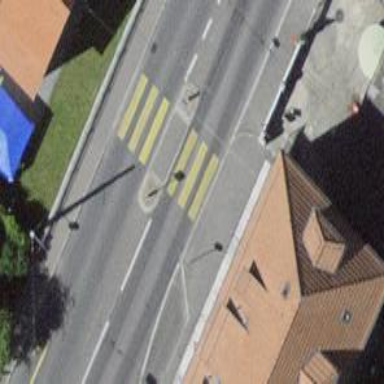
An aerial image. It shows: Uncontrolled zebra crossing with central island.